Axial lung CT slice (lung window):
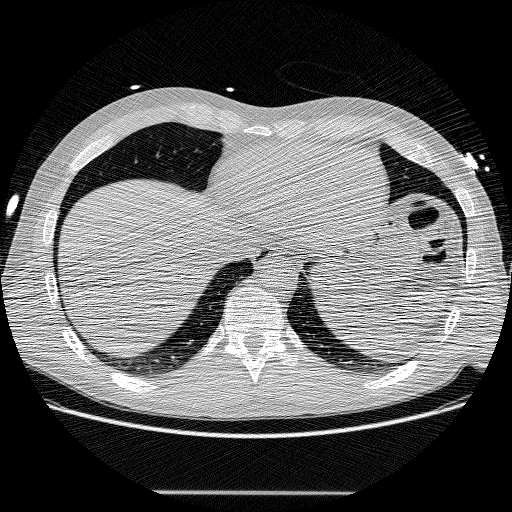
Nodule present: no